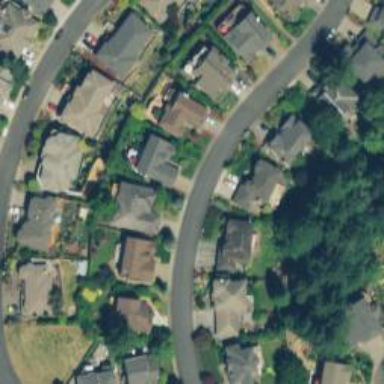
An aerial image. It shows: Residential road with sidewalk on the left side.